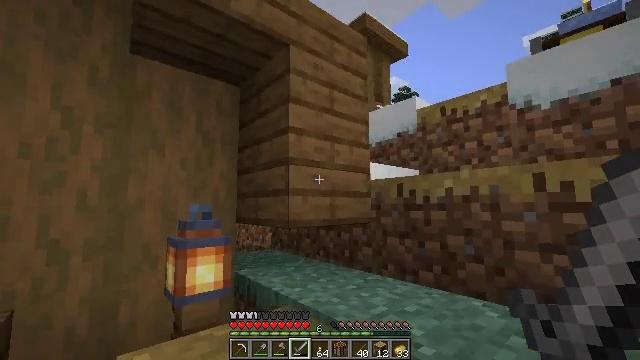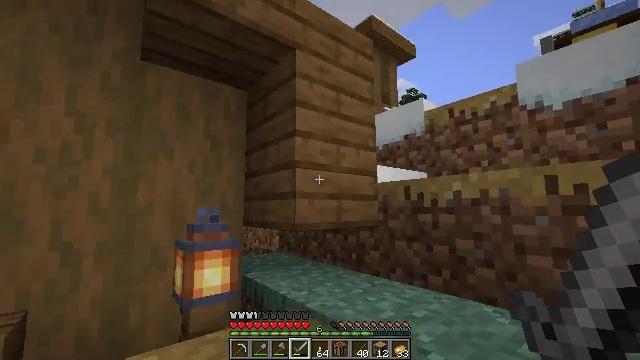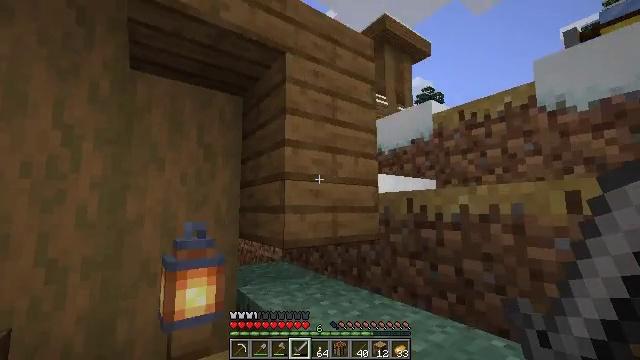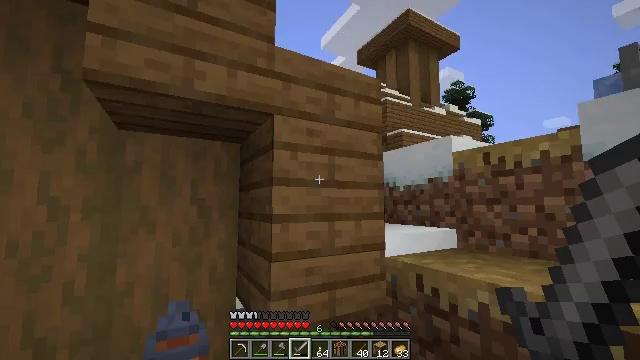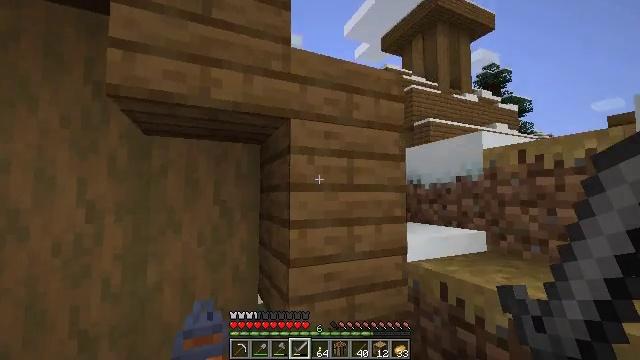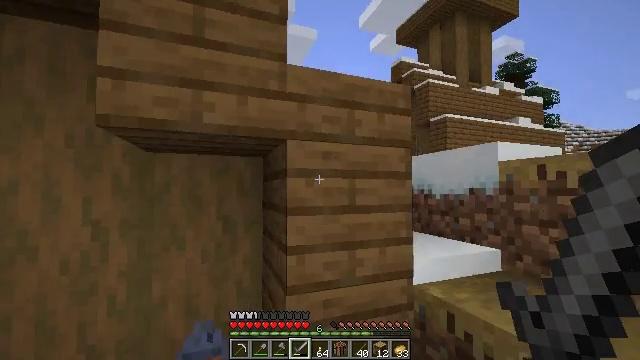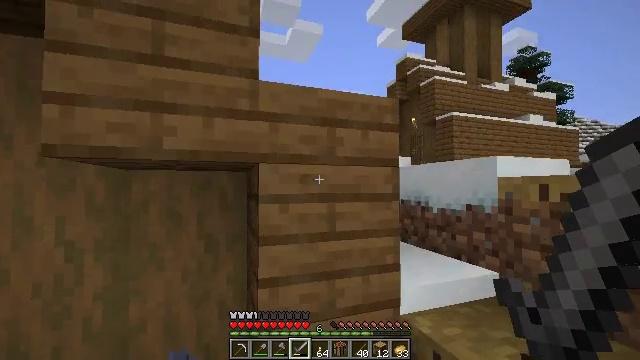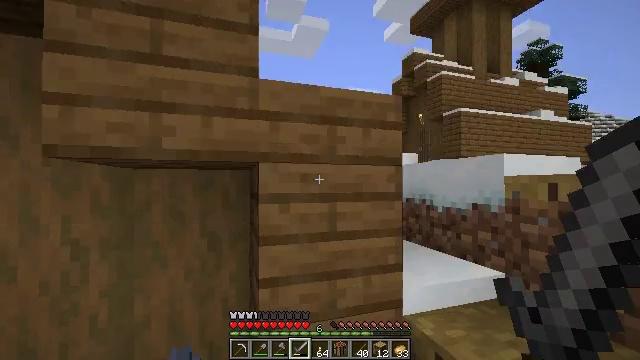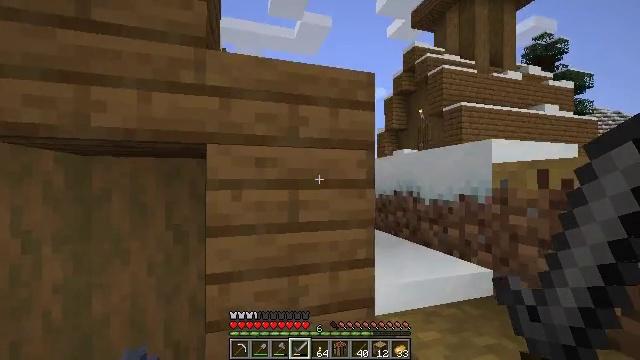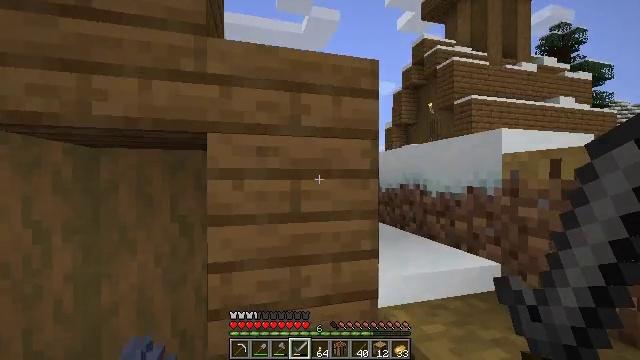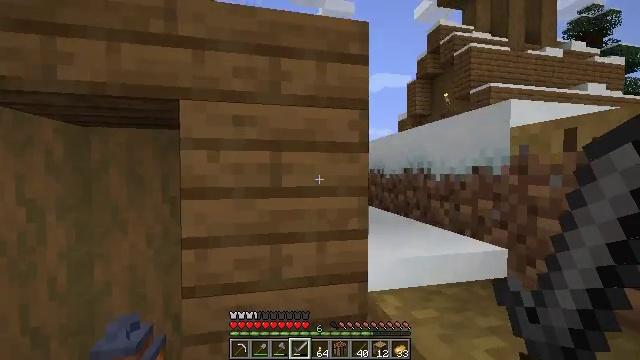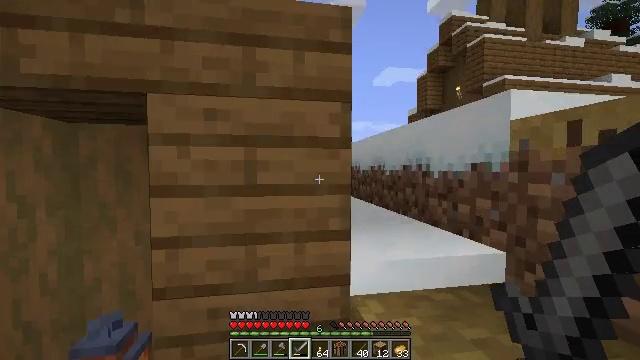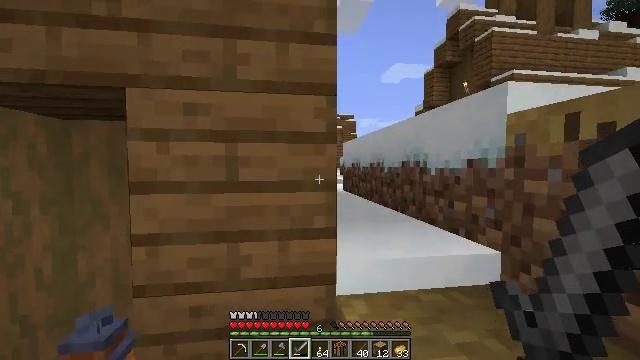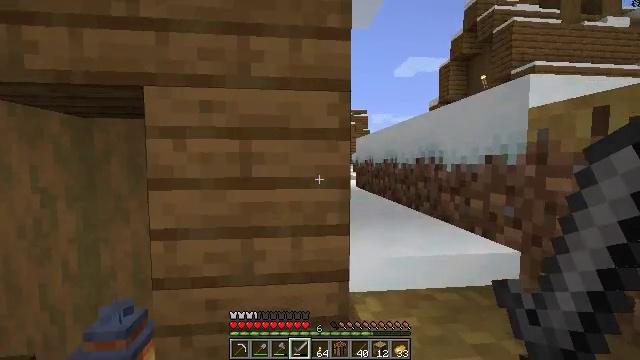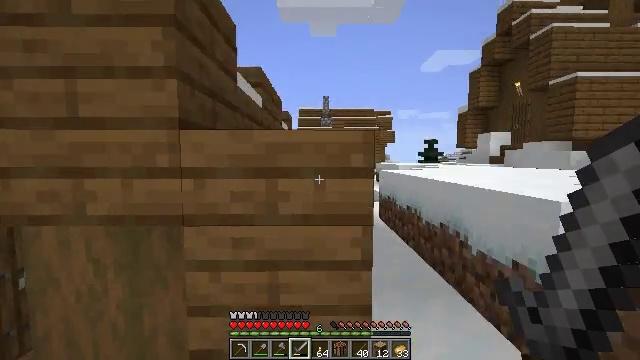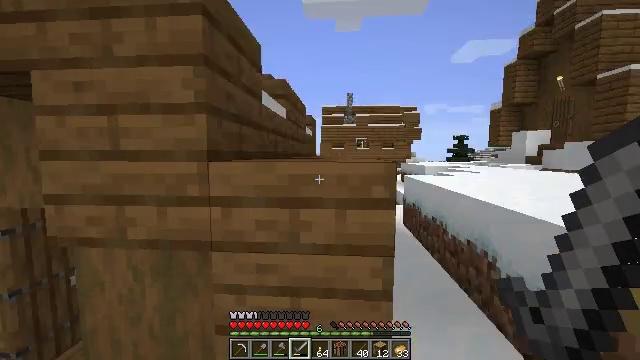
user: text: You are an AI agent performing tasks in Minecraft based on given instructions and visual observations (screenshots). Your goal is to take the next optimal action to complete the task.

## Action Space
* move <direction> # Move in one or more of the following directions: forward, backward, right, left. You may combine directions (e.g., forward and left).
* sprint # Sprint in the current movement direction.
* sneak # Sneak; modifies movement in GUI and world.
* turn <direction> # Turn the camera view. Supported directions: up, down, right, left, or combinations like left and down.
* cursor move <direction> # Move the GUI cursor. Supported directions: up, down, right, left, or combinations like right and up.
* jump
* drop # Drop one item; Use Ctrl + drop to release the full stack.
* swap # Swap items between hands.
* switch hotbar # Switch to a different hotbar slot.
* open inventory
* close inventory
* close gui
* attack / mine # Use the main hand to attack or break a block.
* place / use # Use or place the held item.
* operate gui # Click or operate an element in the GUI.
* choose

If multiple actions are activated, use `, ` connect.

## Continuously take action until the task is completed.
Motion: motion action
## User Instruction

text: Punch the spruce leaves to get saplings.
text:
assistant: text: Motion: move forward and move right, turn left
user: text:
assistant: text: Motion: move forward and move right, turn left, jump
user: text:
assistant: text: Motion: move forward and move right, turn left and down, jump
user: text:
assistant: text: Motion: move forward and move right, turn left and down, jump
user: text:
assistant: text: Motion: move forward and move right, turn left and down, jump
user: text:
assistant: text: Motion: move forward and move right, turn left, jump
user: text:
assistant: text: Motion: move forward and move right, turn left
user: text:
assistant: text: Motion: move forward and move right
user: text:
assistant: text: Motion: move forward and move right, turn left
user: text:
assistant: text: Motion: move forward and move right, turn left and down
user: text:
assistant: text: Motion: move right, turn left
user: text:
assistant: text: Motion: move right, turn left
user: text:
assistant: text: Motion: move right, turn left, jump
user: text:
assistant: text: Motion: move right, turn left, jump
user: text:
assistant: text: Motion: move right, turn left, jump
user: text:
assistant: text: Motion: move right, turn left and down, jump
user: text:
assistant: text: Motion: move right, turn left and down
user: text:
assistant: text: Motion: move right, turn left and down
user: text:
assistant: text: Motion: move right, turn left
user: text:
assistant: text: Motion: move right
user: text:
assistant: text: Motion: move right
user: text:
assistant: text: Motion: move right
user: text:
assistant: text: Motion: move right
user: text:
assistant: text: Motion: move right, turn right
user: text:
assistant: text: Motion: move forward and move right, turn right
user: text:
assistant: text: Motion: move forward and move right, turn right, jump
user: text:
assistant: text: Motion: move forward and move right, turn right, jump
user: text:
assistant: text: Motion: move forward and move right, turn right, jump
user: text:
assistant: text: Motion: move forward and move right, turn right, jump
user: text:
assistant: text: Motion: move forward and move right, turn right